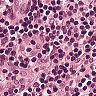
Metastatic tissue present: no